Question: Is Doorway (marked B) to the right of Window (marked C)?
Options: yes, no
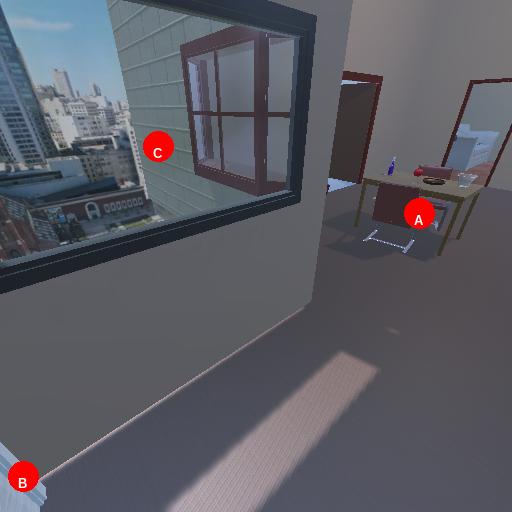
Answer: yes